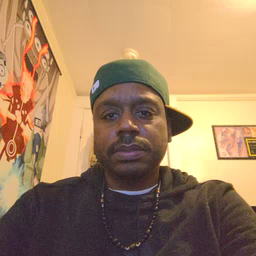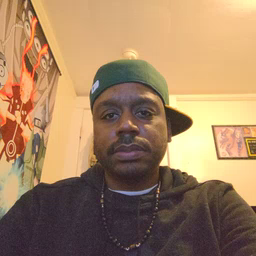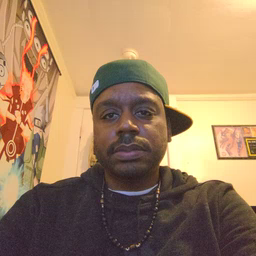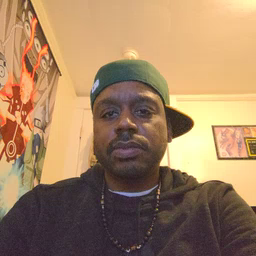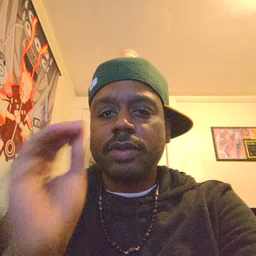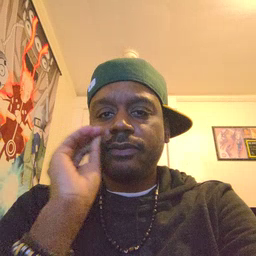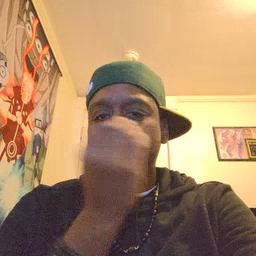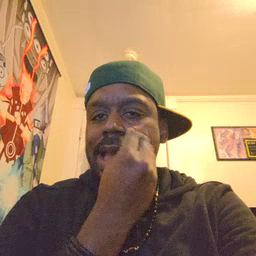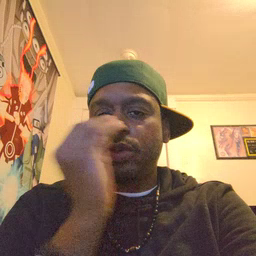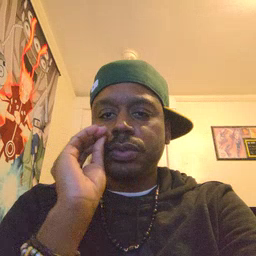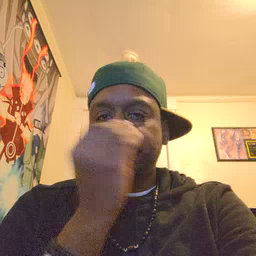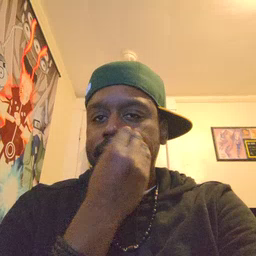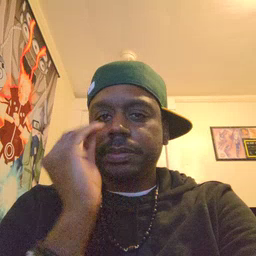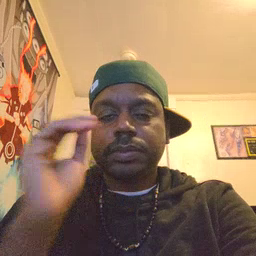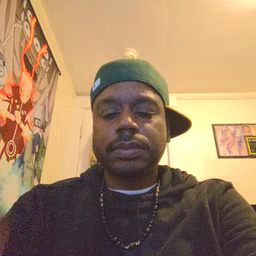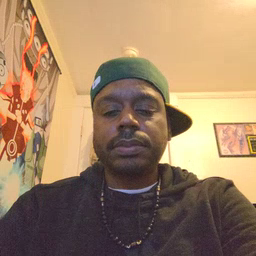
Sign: flower